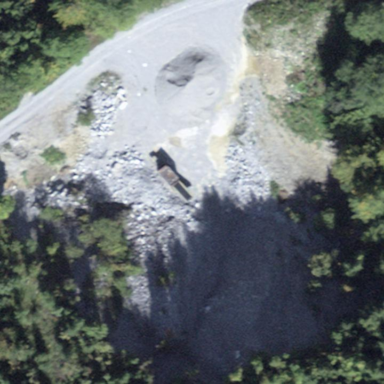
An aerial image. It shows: Quarry area.